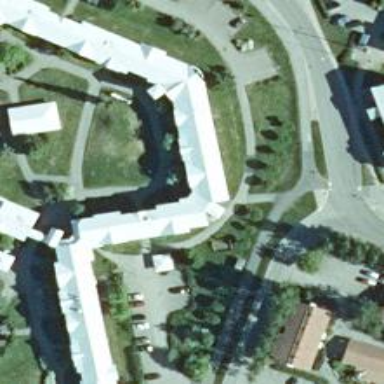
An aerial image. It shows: Building passage tunnel for footway.